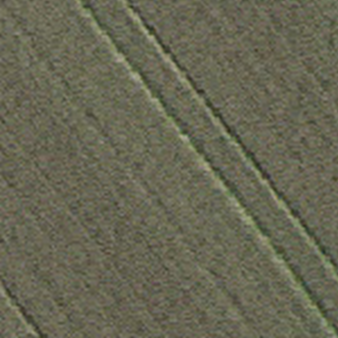
Label: other